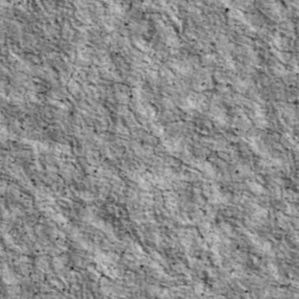
Label: non_frost